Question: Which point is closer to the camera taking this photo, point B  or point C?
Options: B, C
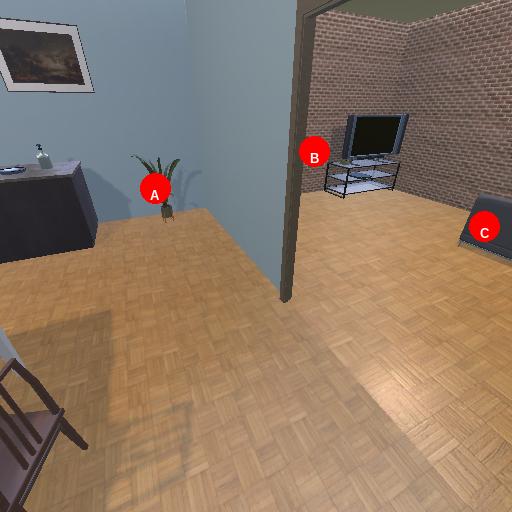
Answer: B